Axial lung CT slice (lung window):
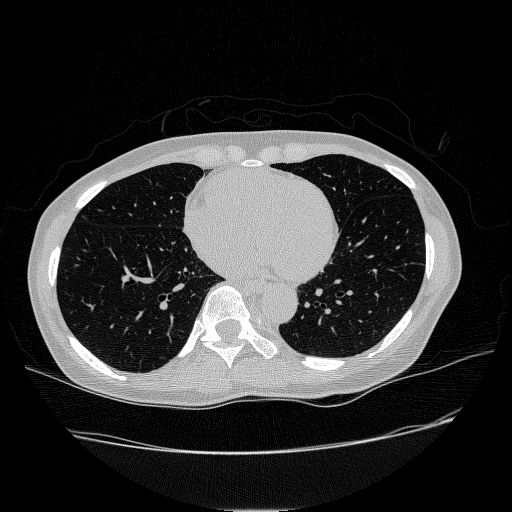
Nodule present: no